Interaction volume radius: 5 \u00c5
Interaction volume height: 10 \u00c5
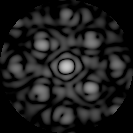
Disorder parameter: 0.4511